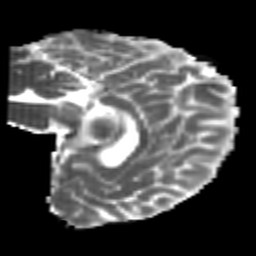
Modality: MD
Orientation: sagittal
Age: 22
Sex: female
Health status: healthy
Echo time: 0.074 s